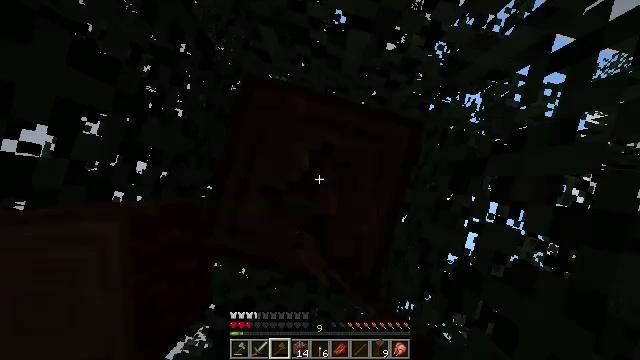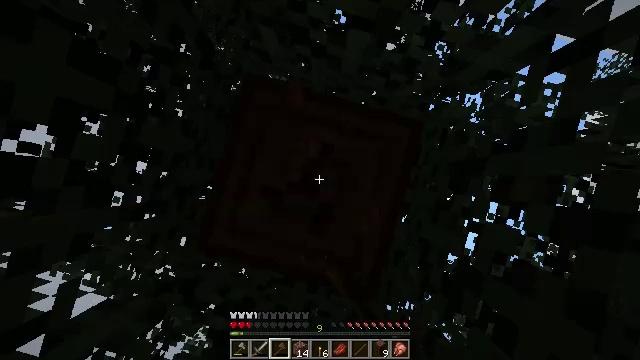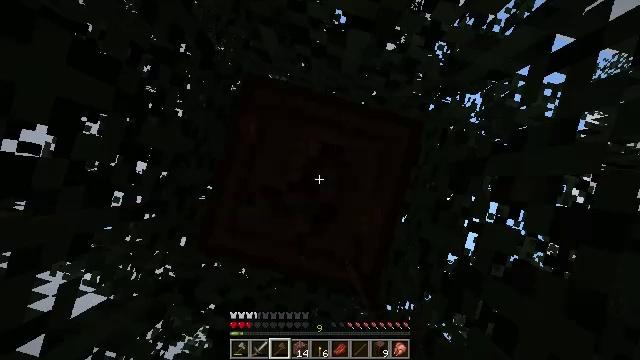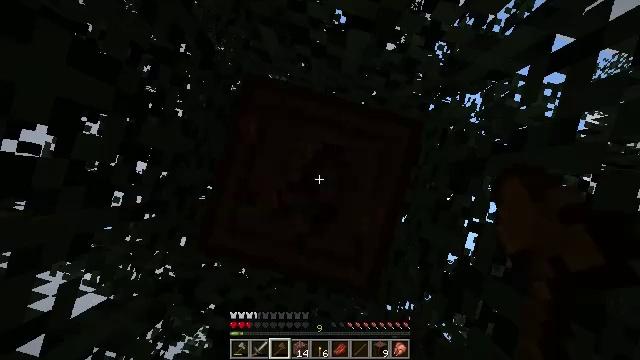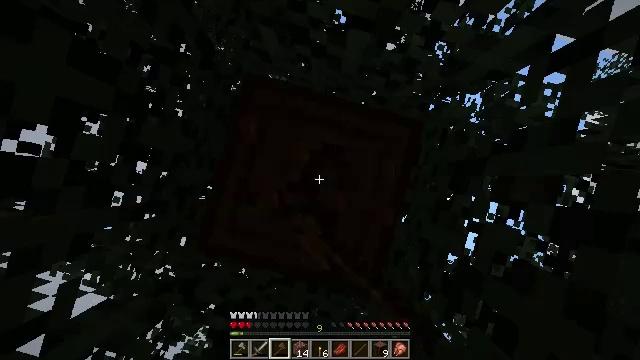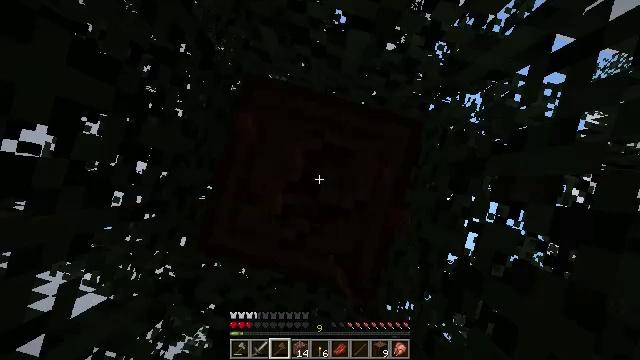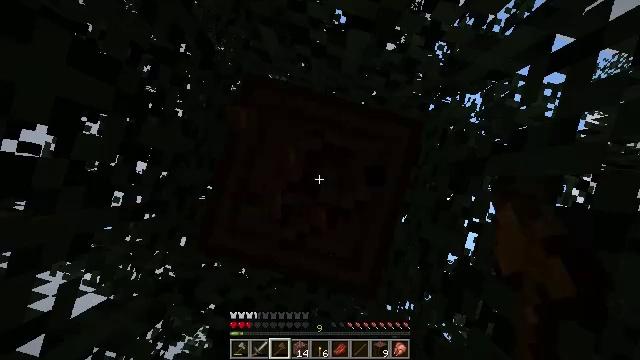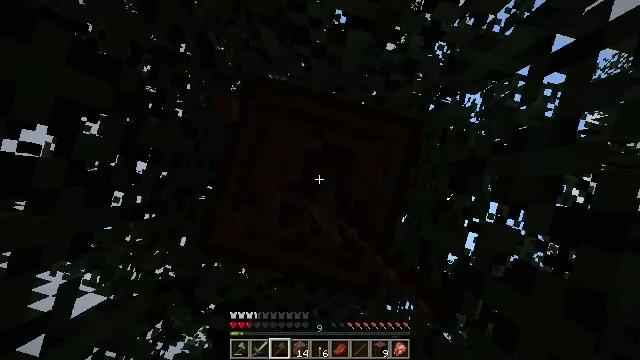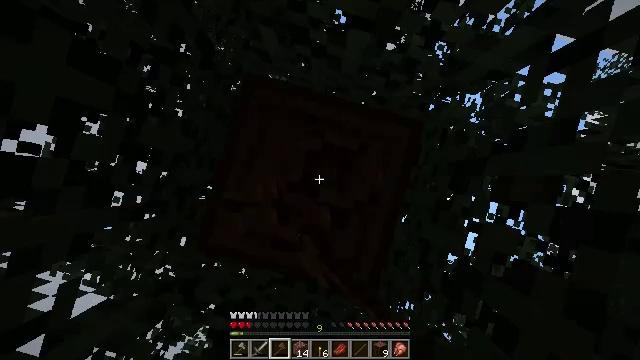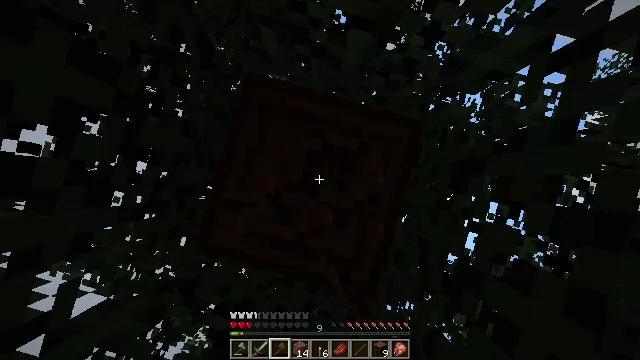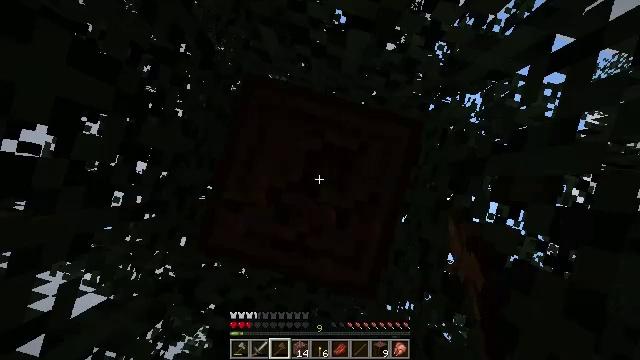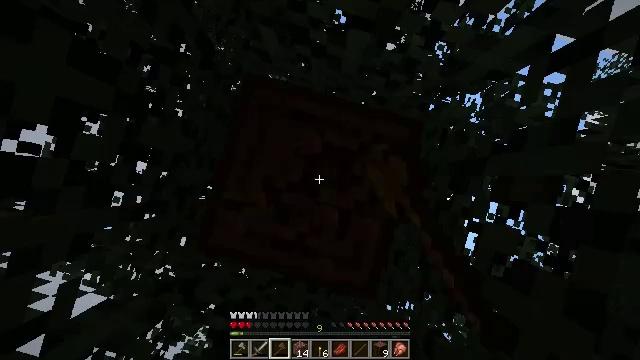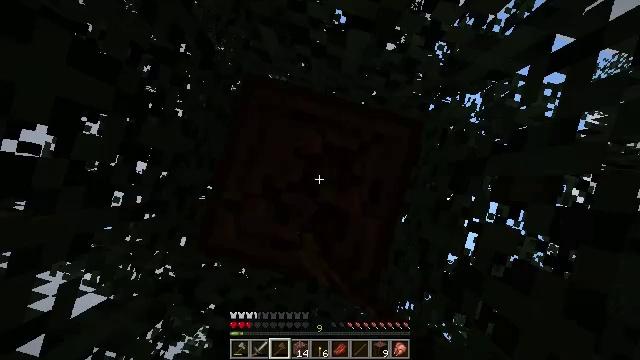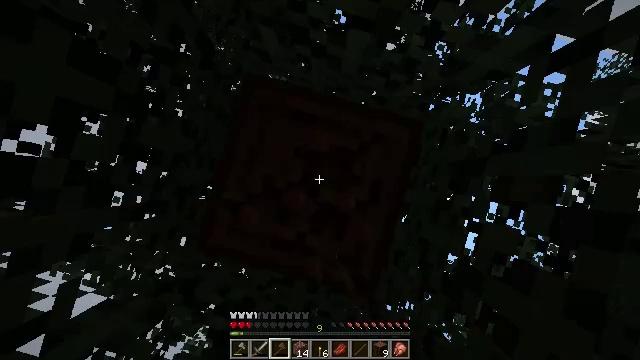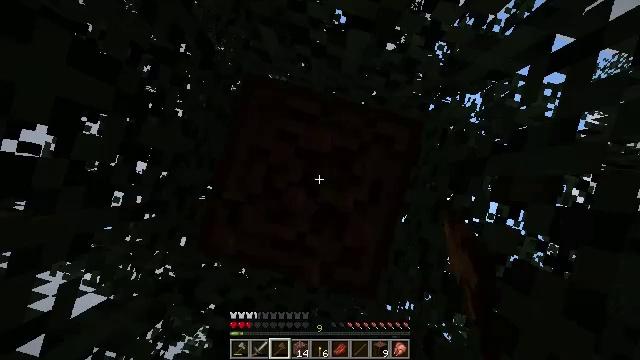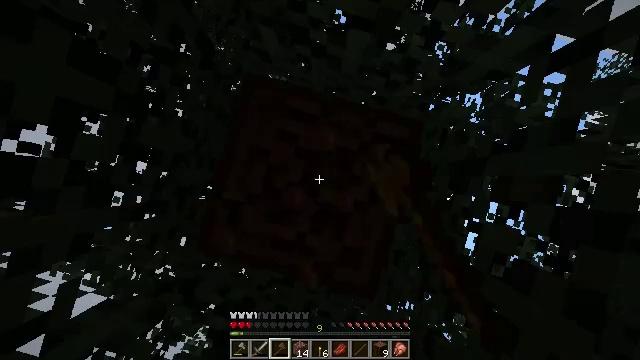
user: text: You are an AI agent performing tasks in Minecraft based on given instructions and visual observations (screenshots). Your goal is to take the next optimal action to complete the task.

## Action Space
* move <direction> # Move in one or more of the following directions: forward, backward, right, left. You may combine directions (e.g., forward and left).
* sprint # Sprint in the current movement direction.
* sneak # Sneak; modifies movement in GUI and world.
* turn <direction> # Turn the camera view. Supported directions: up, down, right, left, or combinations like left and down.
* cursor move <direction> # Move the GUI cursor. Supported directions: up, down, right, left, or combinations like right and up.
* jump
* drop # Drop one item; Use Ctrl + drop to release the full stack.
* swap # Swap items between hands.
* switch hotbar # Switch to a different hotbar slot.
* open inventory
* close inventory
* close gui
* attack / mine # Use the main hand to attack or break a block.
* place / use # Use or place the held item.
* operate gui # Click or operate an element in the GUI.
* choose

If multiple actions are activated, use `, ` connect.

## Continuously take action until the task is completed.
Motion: motion action
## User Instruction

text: Harvest the spruce log from a tree trunk.
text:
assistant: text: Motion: attack / mine
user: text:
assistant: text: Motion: attack / mine
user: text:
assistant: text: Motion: attack / mine
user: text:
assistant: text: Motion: attack / mine
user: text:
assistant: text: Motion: attack / mine
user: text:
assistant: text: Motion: attack / mine
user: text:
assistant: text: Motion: attack / mine
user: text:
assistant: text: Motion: attack / mine
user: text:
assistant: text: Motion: attack / mine
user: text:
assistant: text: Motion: attack / mine
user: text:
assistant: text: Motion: attack / mine
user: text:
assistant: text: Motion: attack / mine
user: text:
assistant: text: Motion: attack / mine
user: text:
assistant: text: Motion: attack / mine
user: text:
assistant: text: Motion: attack / mine
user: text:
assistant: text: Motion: attack / mine
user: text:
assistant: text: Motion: attack / mine
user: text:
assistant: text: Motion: attack / mine
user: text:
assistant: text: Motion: attack / mine
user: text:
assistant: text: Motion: attack / mine
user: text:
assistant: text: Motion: attack / mine
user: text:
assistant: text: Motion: attack / mine
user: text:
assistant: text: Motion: attack / mine
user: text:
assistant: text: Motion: attack / mine
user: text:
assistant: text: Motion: attack / mine
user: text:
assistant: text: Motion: attack / mine
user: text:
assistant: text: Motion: attack / mine
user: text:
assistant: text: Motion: attack / mine
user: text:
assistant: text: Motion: turn left, attack / mine
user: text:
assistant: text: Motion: attack / mine